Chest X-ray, AP view. Patient: 10 years old, sex M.
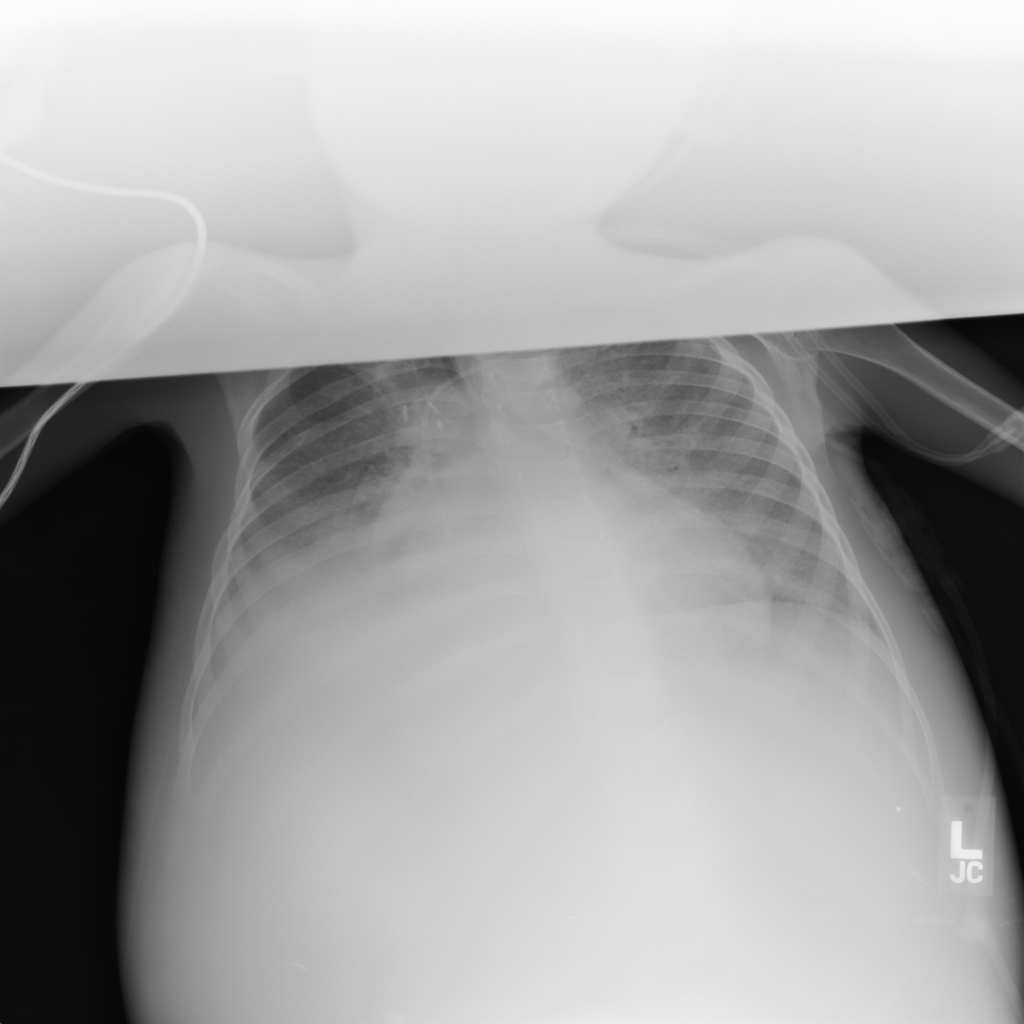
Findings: Consolidation, Effusion, Infiltration